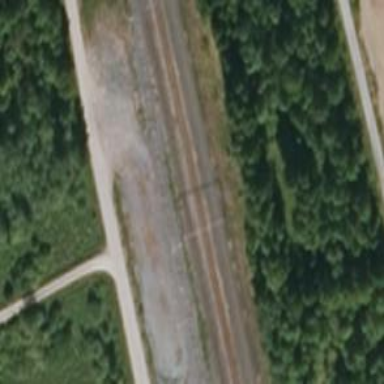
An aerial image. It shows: Wedge used for railway derailment.